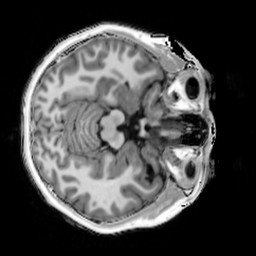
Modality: T1w
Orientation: axial
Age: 15
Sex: female
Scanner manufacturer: siemens
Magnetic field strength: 3 T
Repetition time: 4 s
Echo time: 0.00291 s